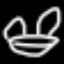
Label: frog